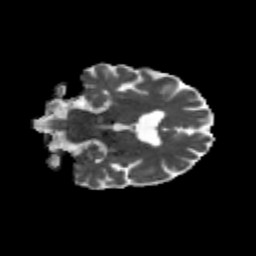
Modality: MD
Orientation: coronal
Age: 64
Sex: male
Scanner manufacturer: siemens
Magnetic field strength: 3 T
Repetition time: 4.71 s
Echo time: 0.0906 s